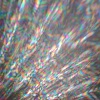
Label: sunburn